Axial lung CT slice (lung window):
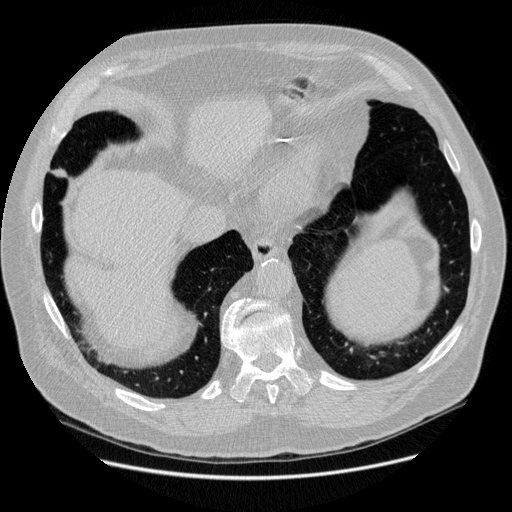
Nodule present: no